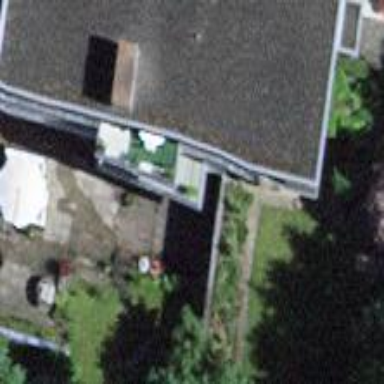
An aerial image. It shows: Building with apartments and flat roof.